Question: Hi I'm using Yii framework and trying to submit my data from view but It got error, says Undefined index, here's the printscreen:

And the codes are:
Here's my model:
'''
<?php
class ConfirmPayment extends CActiveRecord{
public $nomorPemesanan; //nomorpemesanan
public $bankAsal; // nama bank asal
public $pemilikRekAsal; // nama pemilik rek asal
public $bankTujuan; //nama bank tujuan transfer
public $nominalTransfer; // nominal transfer / jumlah uang yang di transfer
public $dataPaymentText;
public static function model($className = __CLASS__){
return parent::model($className);
}
public function tableName(){
return 'tbl_confirm_payment';
}
public function afterFind(){
parent::afterFind();
$this->dataPaymentText = explode('#',$this->text_detail);
}
public function rules(){
return array(
array('order_code,text_detail','required'),
array('nomorPemesanan,bankAsal,pemilikRekAsal,bankTujuan,nominalTransfer','required'),
);
}
public function attributeLabels(){
return array(
'id'=>'ID Konfirmasi',
'nomorPemesanan'=>'Nomor Pemesanan',
'pemilikRekAsal'=>'Nama Pemilik Rekening Asal',
'bankAsal'=>'Nama Bank Asal',
'bankTujuan'=>'Bank Tujuan Transfer',
'nominalTransfer'=>'Jumlah yang ditransfer',
);
}
}
'''
Here is my controller:
'''
public function actionOrders($id = '')
{
// component IsAuth
IsAuth::Customer();
// konfirmasi pembayaran
if (isset($_GET['confirm']))
{
// panggil model Confirmpayment
$model = new ConfirmPayment;
// jika data ConfirmPayment dikirim dengan method $_POST
if (isset($_POST['ConfirmPayment']))
{
// set value field
$order_code = $_POST['ConfirmPayment']['nomorPemesanan'];
$model->attributes = $_POST['ConfirmPayment'];
$model->order_code = $_POST['ConfirmPayment']['nomorPemesanan'];
$model->text_detail .= $_POST['ConfirmPayment']['bankAsal'] . '#';
$model->text_detail .= $_POST['ConfirmPayment']['pemilikRekAsal'] . '#';
$model->text_detail .= $_POST['ConfirmPayment']['bankTujuan'] . '#';
$model->text_detail .= $_POST['ConfirmPayment']['nominalTransfer'] . '#';
// jika data confirmPayment disimpan maka
if ($model->save())
{
// find data order by attributes berdasarkan order_code
$modelOrder = Order::model()->findByAttributes(array('order_code' => $order_code));
// set field payment_status dari 0 menjadi 1, artinya pembayaran sudah dikonfirmasi
$modelOrder->payment_status =1;
exit(CActiveForm::validate($modelOrder));
// simpan
$modelOrder->save();
// setFlash konfirmasi pembayaran sukses
Yii::app()->user->setFlash('success', 'Belanjaan dengan nomor pesanan #'.$order_code.' berhasil dikonfirmasi!');
// redirect
$this->redirect(array('orders'));
return;
}
}
// render ke file customer/confirm_payment
$this->render('confirm_payment', array('model' => $model));
return;
}
// untuk view list_orders
if (empty($id))
{
// panggil model Order dan function search
$model = new Order('search');
// hapus default values pada attributes
$model->unsetAttributes();
// untuk filter data Order berdasarkan id customer
$model->customer_id = Yii::app()->user->customerId;
// jika data order dikirim view get
if (isset($_GET['Order']))
{
// set attributes untuk pencarian
$model->attributes = $_GET['Order'];
}
// render ke file customer/list_orders
$this->render('list_orders', array('model' => $model));
return;
}
// untuk view detail_order
if (!empty($id))
{
// join query untuk mendapatkan detail_order
$dataOrderDetail = Yii::app()->db->createCommand()
->select('tbl_orders.*,tbl_orderdetail.*,tbl_products.*')
->from('tbl_orders')
->join('tbl_orderdetail', 'tbl_orderdetail.order_id = tbl_orders.id')
->join('tbl_products', 'tbl_products.id = tbl_orderdetail.product_id')
->where('tbl_orders.id=:id_order', array(':id_order' => $id))
->queryAll();
// join query untuk mendapatkan data order dan customer
$dataOrder = Yii::app()->db->createCommand()
->select('tbl_orders.*, tbl_customer.customer_name')
->from('tbl_orders')->join('tbl_customer', 'tbl_orders.customer_id = tbl_customer.id')
->where('tbl_orders.id=:id', array(':id' => $id))
->queryRow();
// render ke view customer/detail_order
$this->render('detail_order', array(
'dataOrder' => $dataOrder,
'orderDetail' => $dataOrderDetail,
'subtotal' => '',
'grandtotal' => '',
));
return;
}
'''
and my view:
'''
<div style="padding:5px 10px 0 0;margin:5px 5px 15px 5px; border:1px solid #CCC;text-align: justify;">
<div style="clear: left;"></div>
<?php echo CHtml::beginForm(); ?>
<?php echo CHtml::errorSummary($model); ?>
<table>
<tr>
<td><?php echo CHtml::activeLabel($model, 'nomorPemesanan'); ?></td>
<td>:</td>
<td><b><?php echo $_GET['confirm']; ?></b></td>
</tr>
<tr>
<td><?php echo CHtml::activeLabel($model, 'bankAsal'); ?></td>
<td>:</td>
<td><b><?php echo CHtml::activeTelField($model, 'bankAsal'); ?></b></td>
</tr>
<tr>
<td><?php echo CHtml::activeLabel($model, 'pemilikRekAsal'); ?></td>
<td>:</td>
<td><b><?php echo CHtml::activeTextField($model, 'pemilikRekAsal'); ?></b></td>
</tr>
<tr>
<td><?php echo CHtml::activeLabel($model, 'bankTujuan'); ?></td>
<td>:</td>
<td>
<select name="Confirmpayment[bankTujuan]">
<option value="BCA 1700-******* a.n. L******">BCA 1700-******* a.n. L******</option>
<option value="Mandiri 150-00-********* L****** Jr">Mandiri 150-00-********* a.n. L******</option>
<option value="BNI 1580****** a.n. L******">BNI 1580****** a.n. L******</option>
</select>
</td>
</tr>
<tr>
<td><?php echo CHtml::activeLabel($model, 'nominalTransfer'); ?></td>
<td>:</td>
<td><b><?php echo CHtml::activeTelField($model, 'nominalTransfer'); ?></b></td>
</tr>
<tr>
<td>&nbsp;</td>
<td>&nbsp;</td>
<td><?php echo CHtml::submitButton('Konfirmasi'); ?></td>
</tr>
</table>
<?php echo CHtml::endForm(); ?>
<div style="clear: both;">&nbsp;</div>
'''
Hope anybody can solve this.. Thanks in advance!
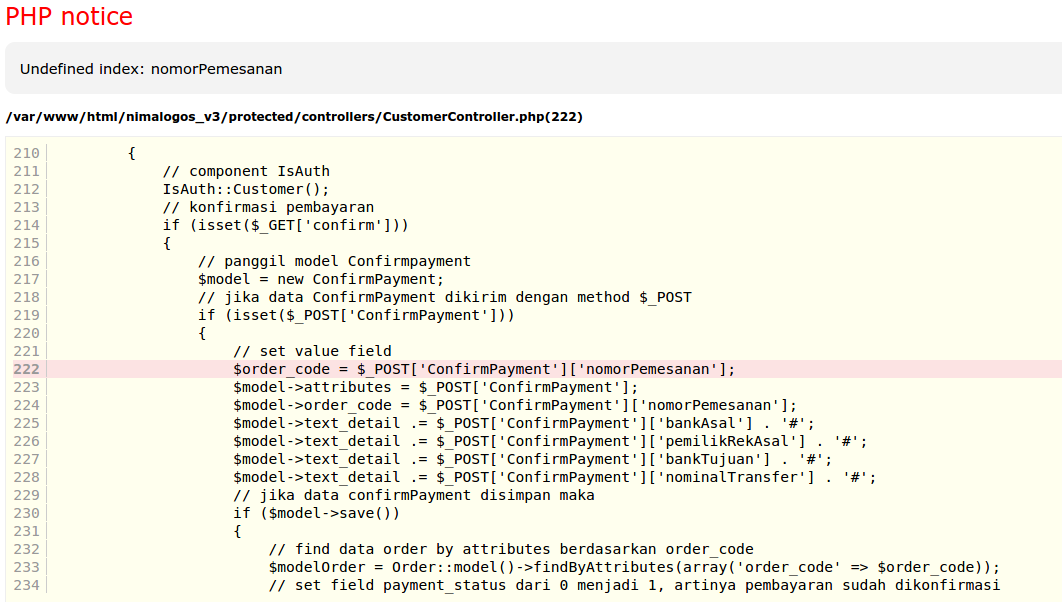
Answer: You don't have the nomorPemesanan active text field in your form.
You could try updating the form this way:
'''
<tr>
<td><?php echo CHtml::activeLabel($model, 'nomorPemesanan'); ?></td>
<td>:</td>
<td><b><?php echo CHtml::activeTextField($model, 'nomorPemesanan'); ?></b></td>
</tr>
'''